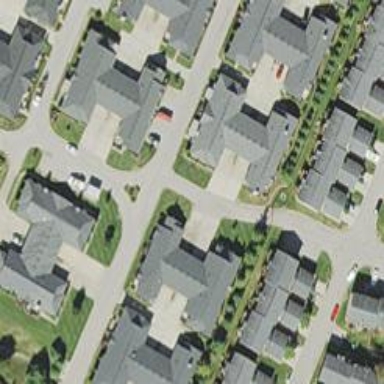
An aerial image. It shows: Living street.